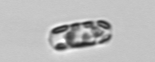
Label: Dactyliosolen_fragilissimus